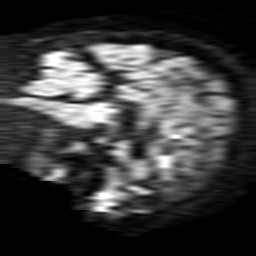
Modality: TRACE
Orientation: sagittal
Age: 81
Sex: female
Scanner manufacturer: philips
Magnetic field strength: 1.5 T
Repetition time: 3.366 s
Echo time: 0.09257 s